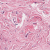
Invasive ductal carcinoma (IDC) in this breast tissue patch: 0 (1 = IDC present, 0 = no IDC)